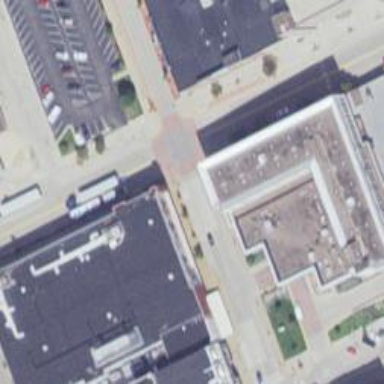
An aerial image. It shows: Gray hotel building.